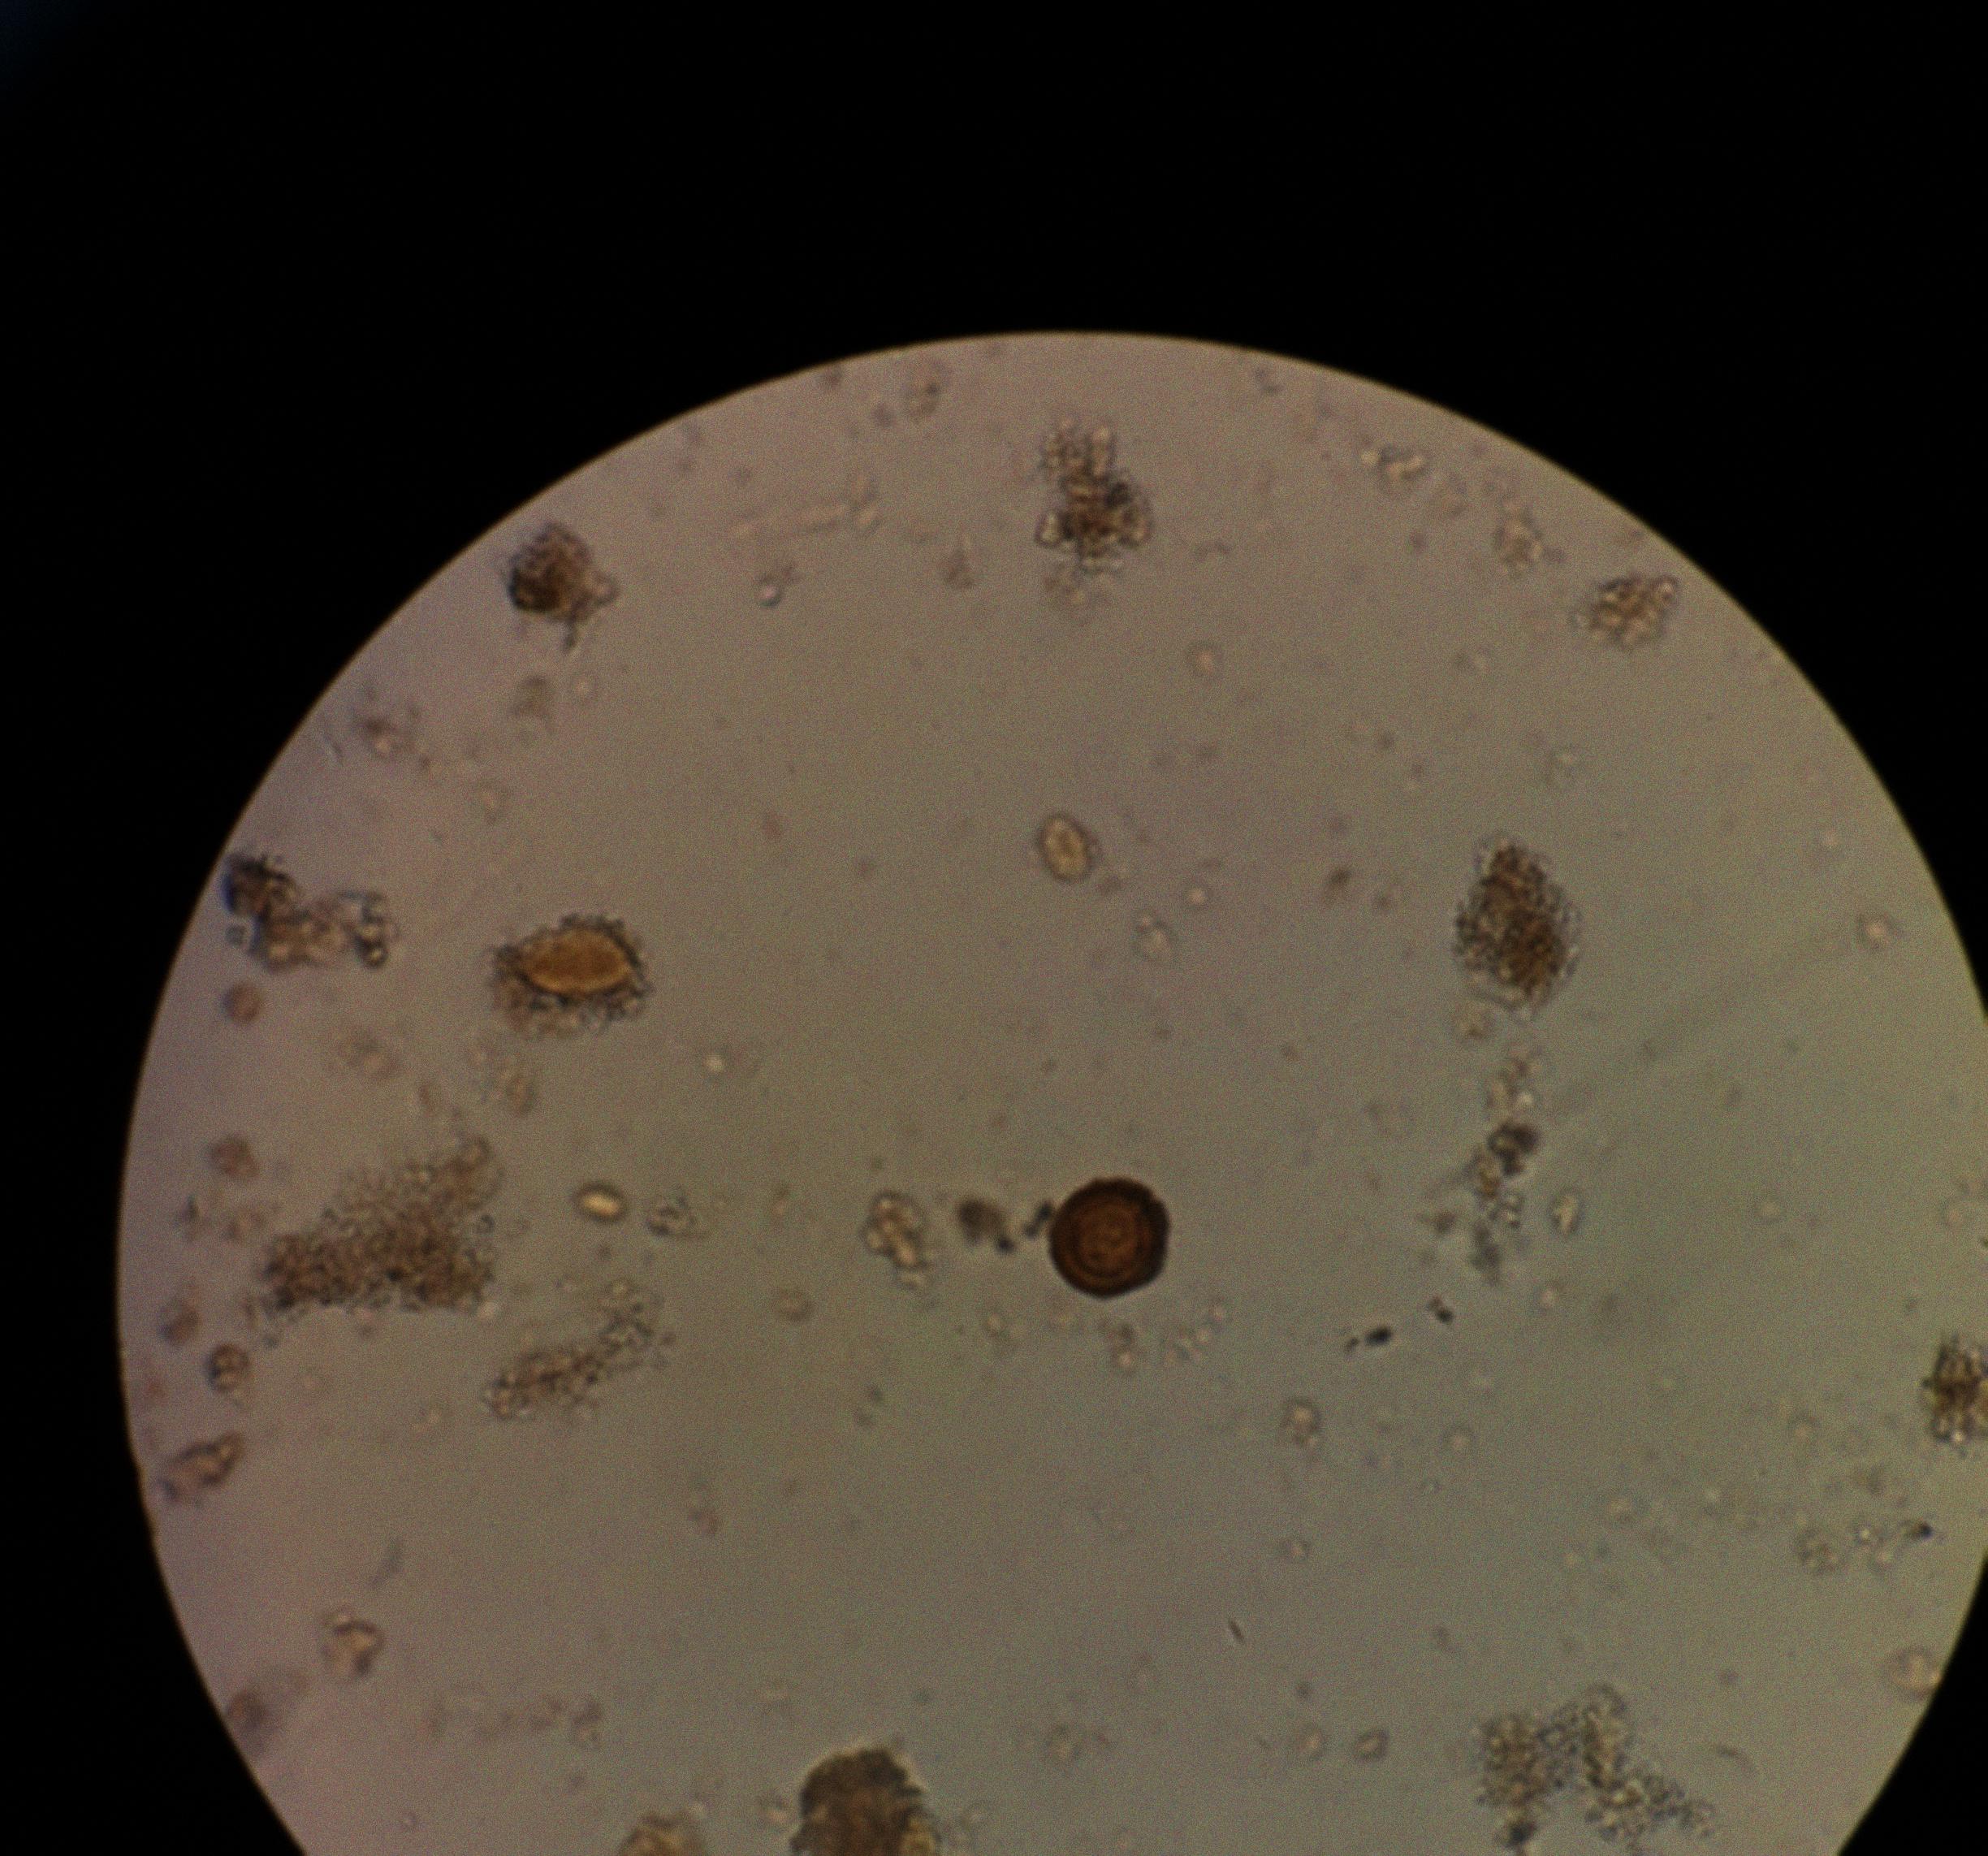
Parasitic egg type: Taenia spp. egg